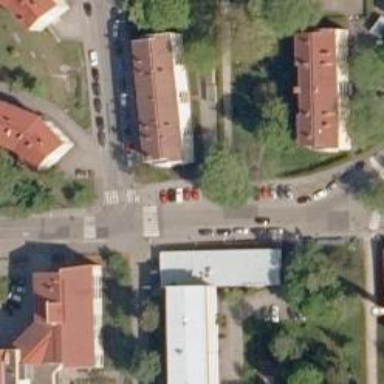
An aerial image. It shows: Residential road with asphalt surface and separate sidewalk.